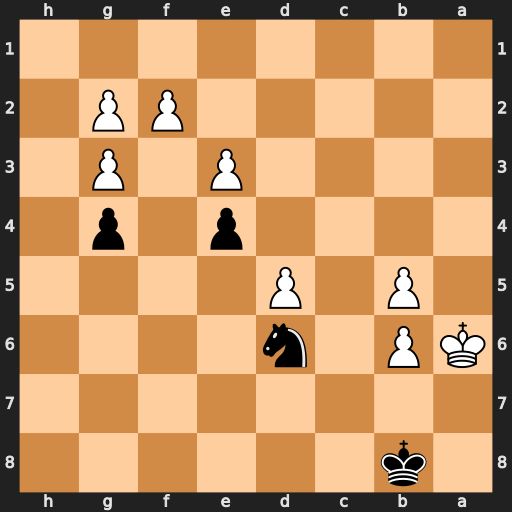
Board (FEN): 1k6/8/KP1n4/1P1P4/4p1p1/4P1P1/5PP1/8
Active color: b
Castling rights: -
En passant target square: -
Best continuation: Nb7 d6 Nxd6 Ka5 Kb7 Kb4 Kxb6